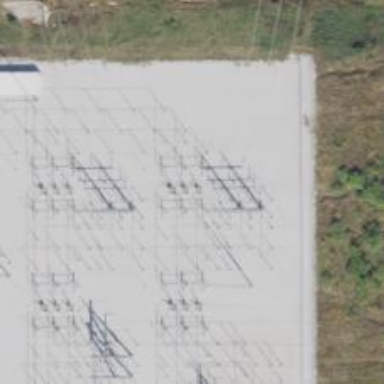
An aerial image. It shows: Switch used for power control.